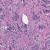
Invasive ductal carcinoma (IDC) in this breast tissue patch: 1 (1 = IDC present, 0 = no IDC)